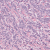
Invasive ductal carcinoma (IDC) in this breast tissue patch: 1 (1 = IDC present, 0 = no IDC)